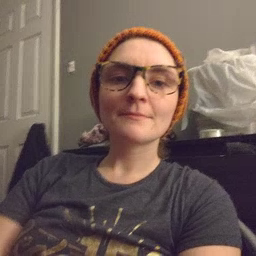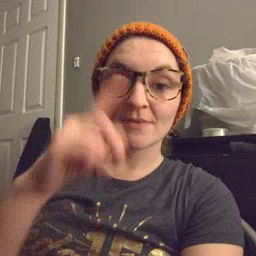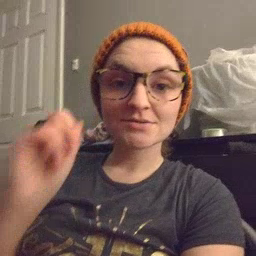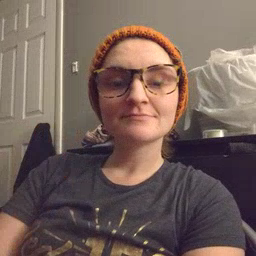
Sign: because